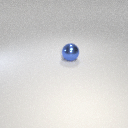
large blue metal sphere